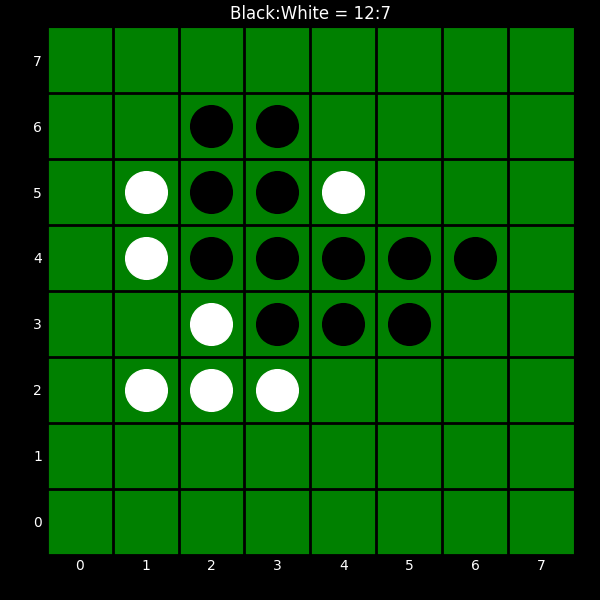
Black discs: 12
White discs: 7